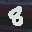
Label: 8